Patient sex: F
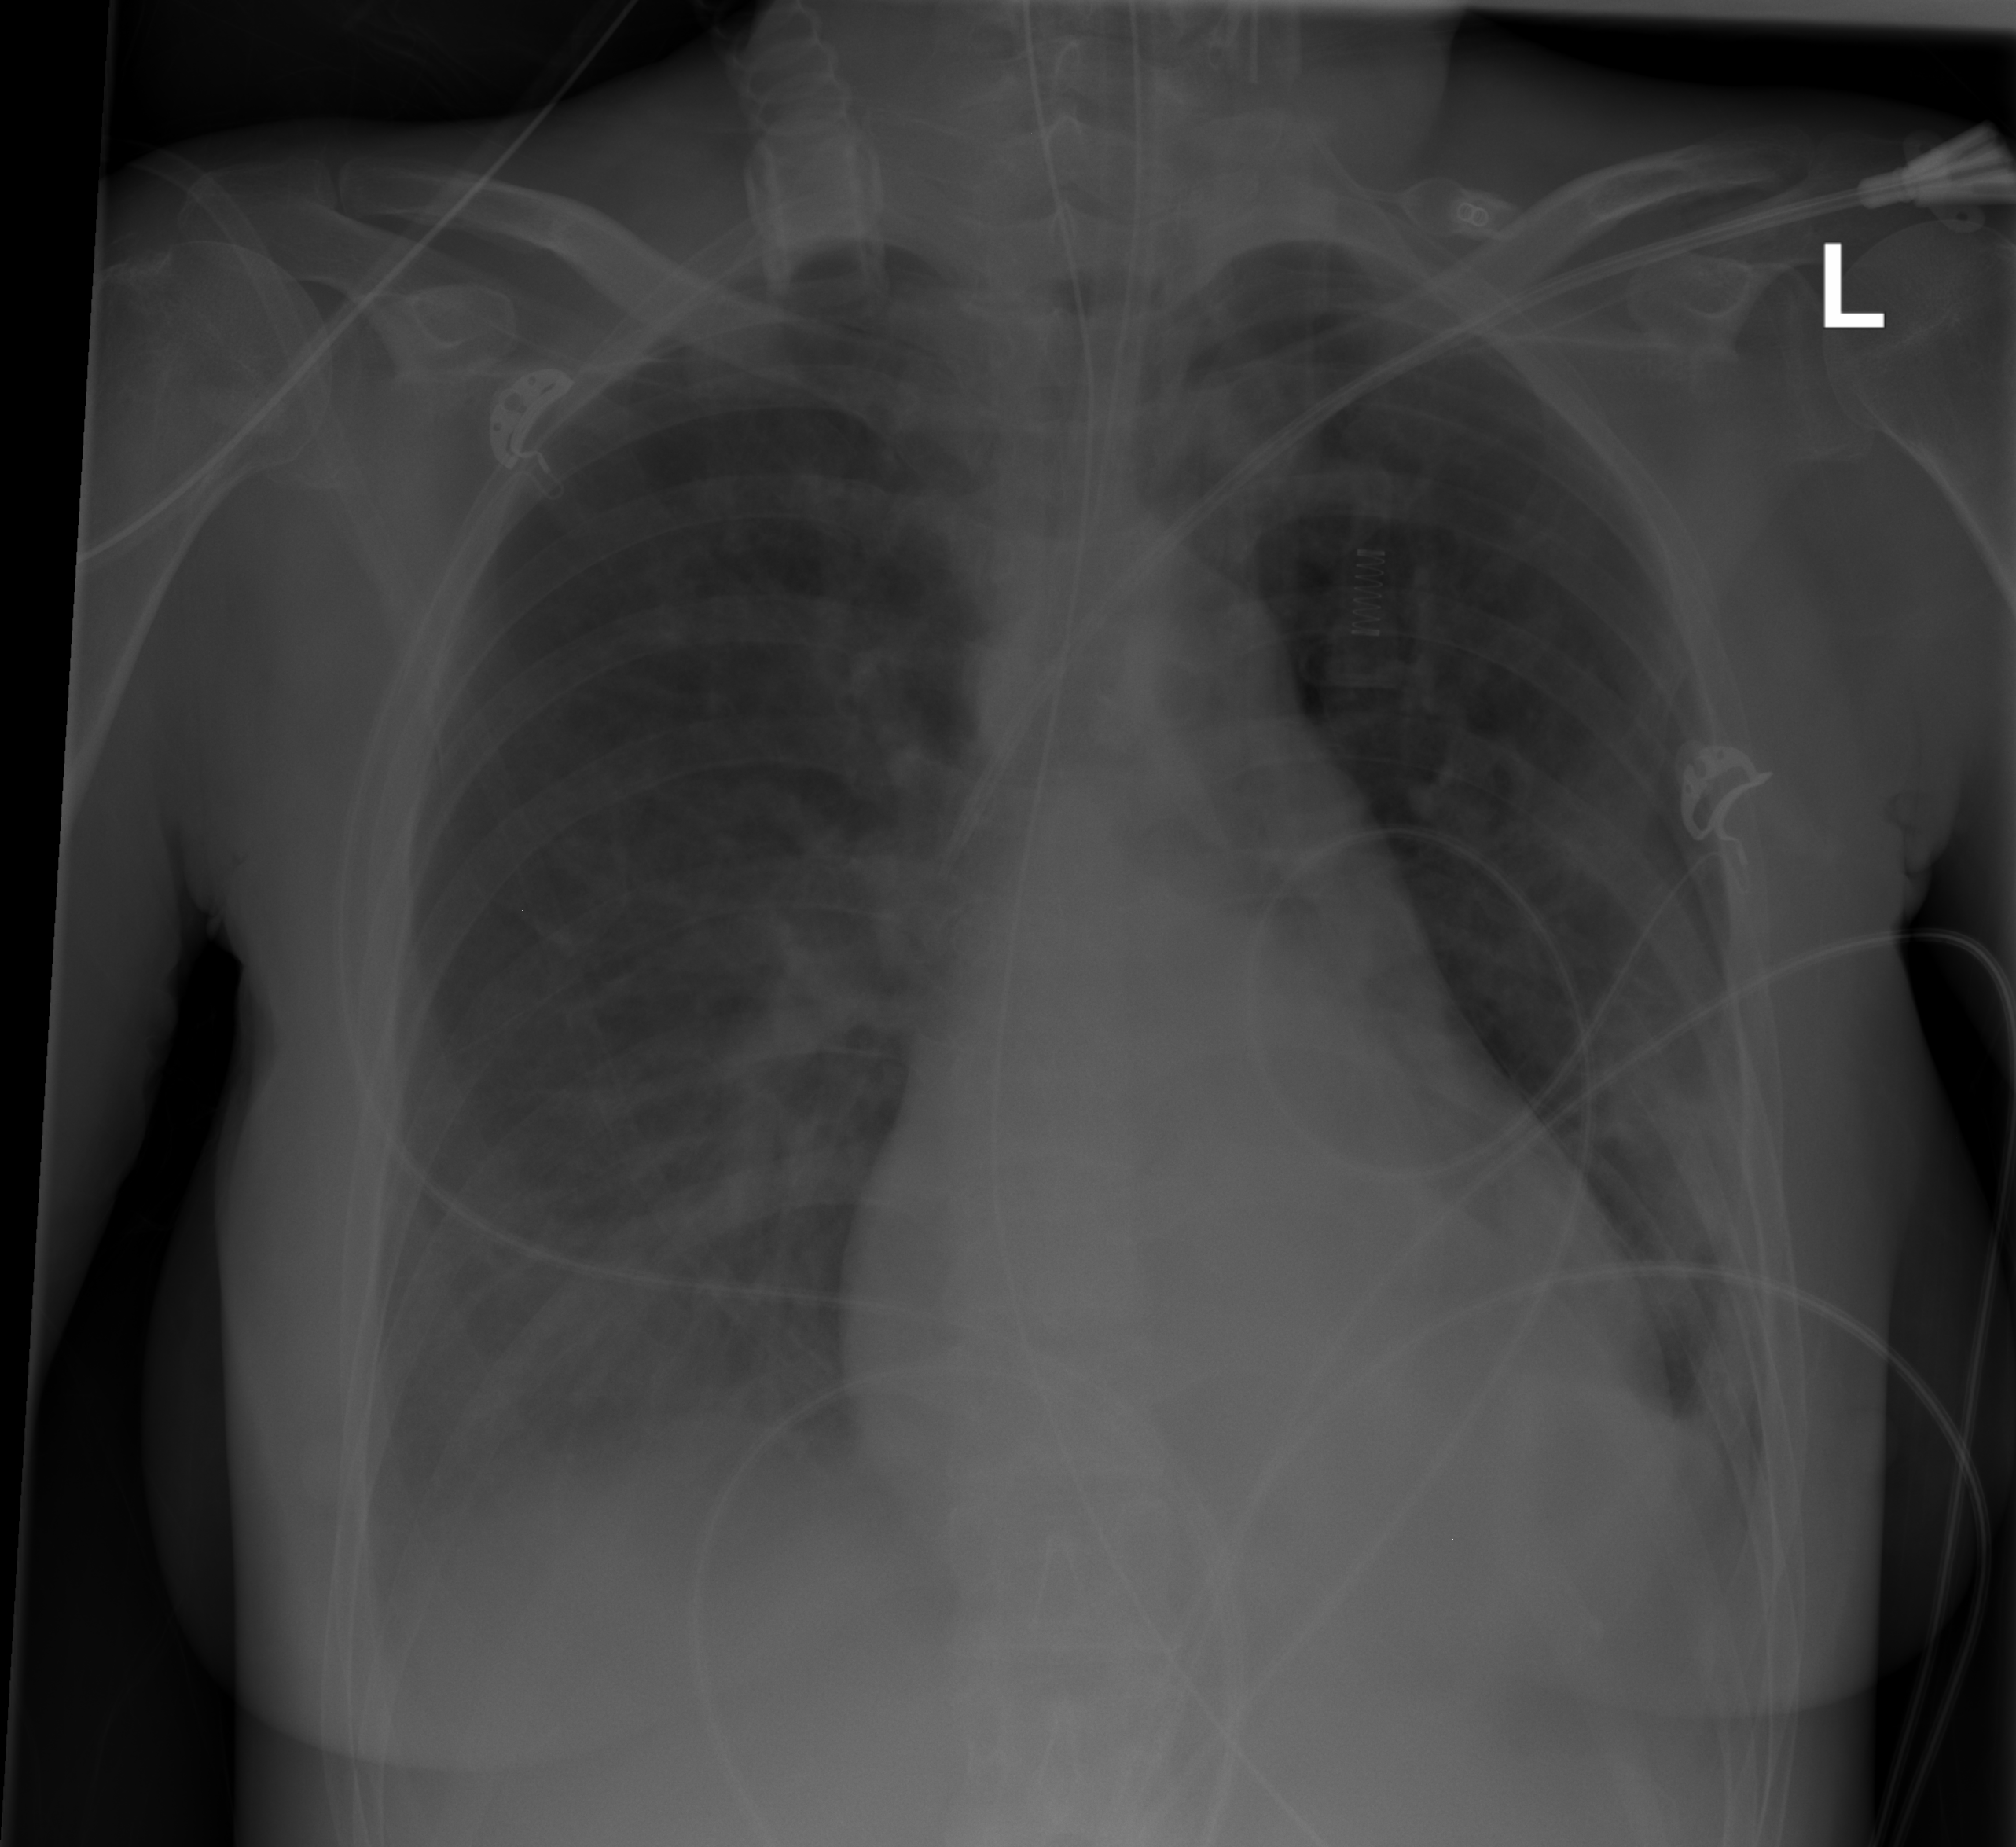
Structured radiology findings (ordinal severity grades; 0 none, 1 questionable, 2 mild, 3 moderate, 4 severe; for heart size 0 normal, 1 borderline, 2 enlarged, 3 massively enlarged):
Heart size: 2
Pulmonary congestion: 0
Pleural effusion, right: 2
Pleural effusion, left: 2
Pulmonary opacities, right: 0
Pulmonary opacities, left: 0
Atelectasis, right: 0
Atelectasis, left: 2